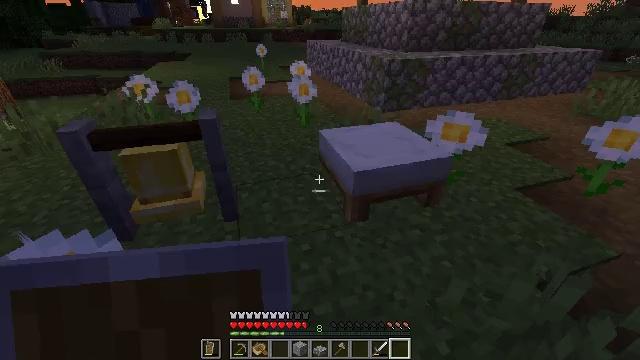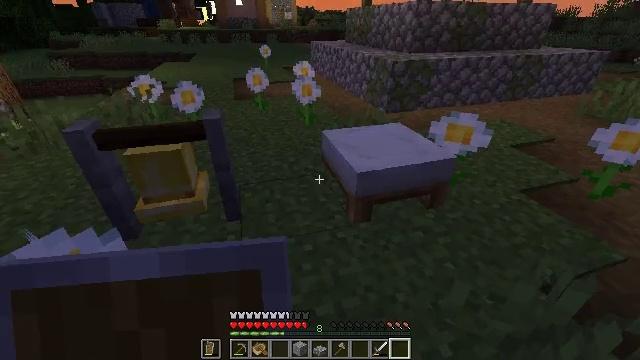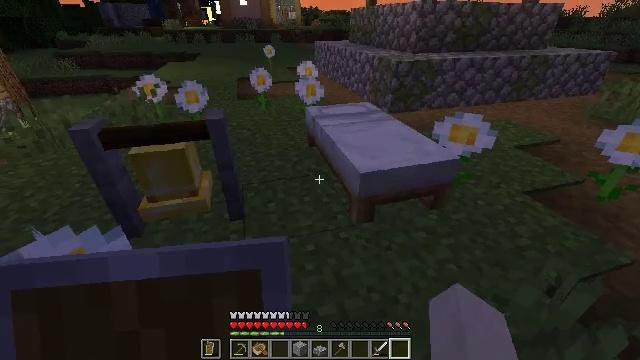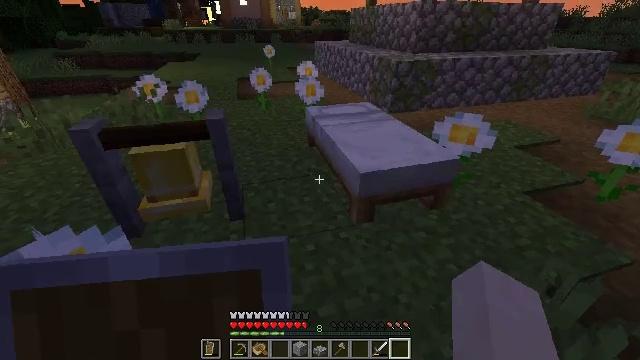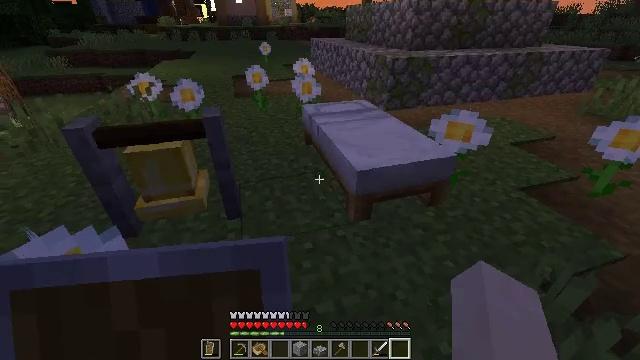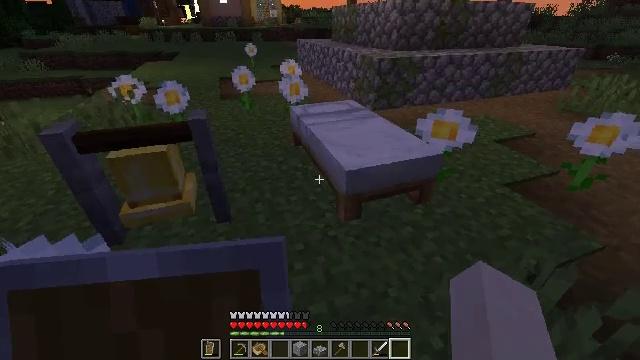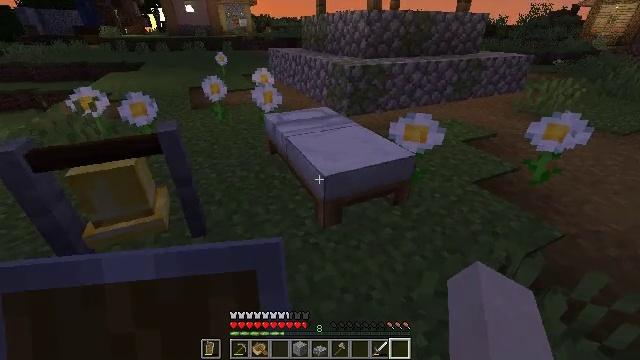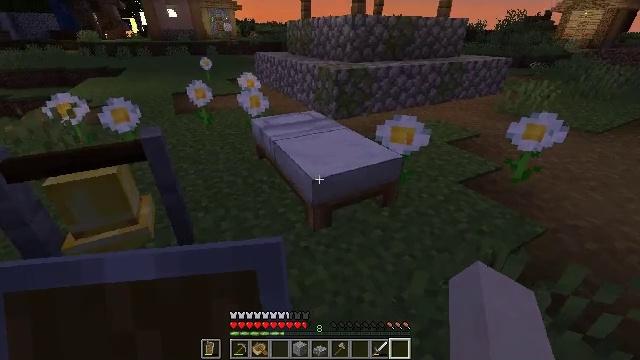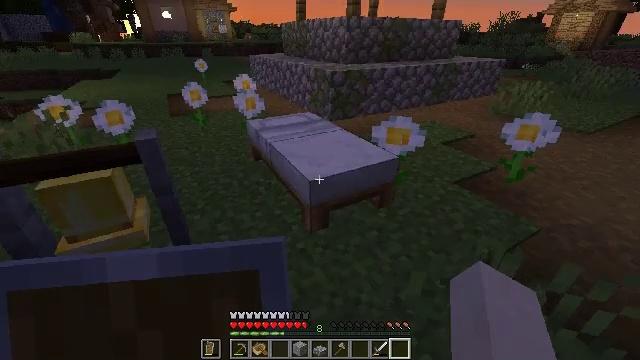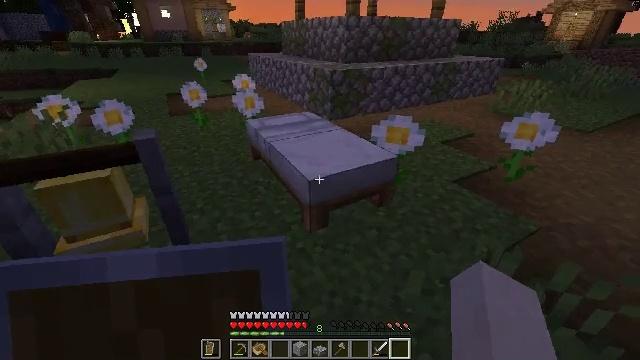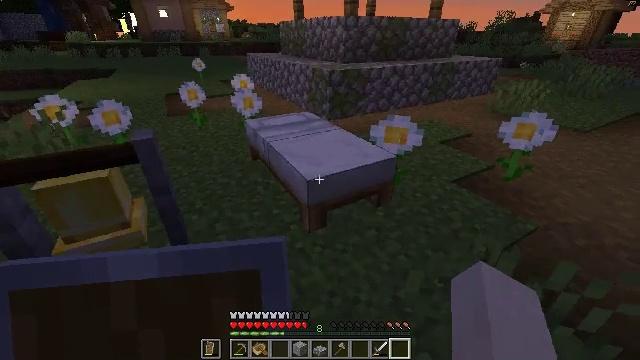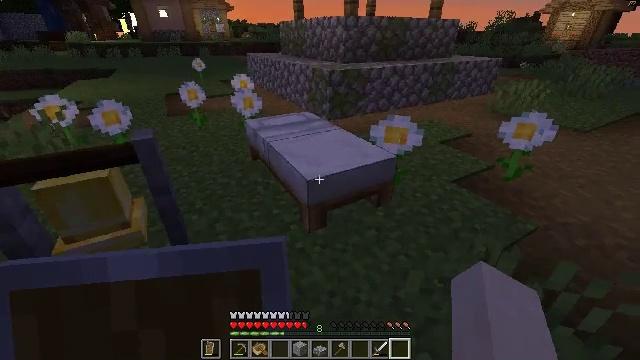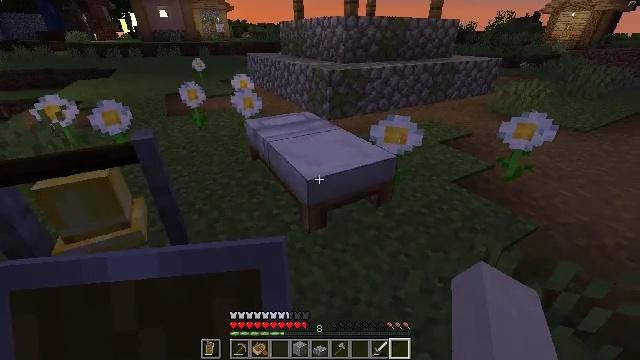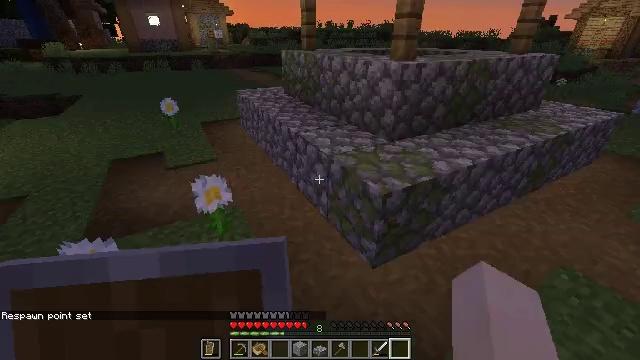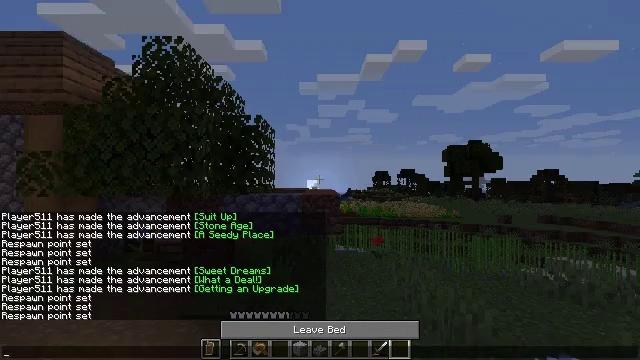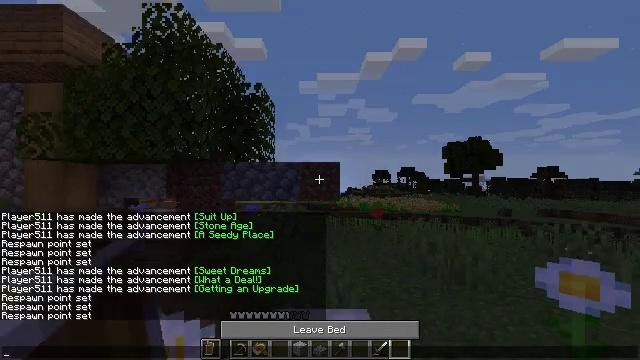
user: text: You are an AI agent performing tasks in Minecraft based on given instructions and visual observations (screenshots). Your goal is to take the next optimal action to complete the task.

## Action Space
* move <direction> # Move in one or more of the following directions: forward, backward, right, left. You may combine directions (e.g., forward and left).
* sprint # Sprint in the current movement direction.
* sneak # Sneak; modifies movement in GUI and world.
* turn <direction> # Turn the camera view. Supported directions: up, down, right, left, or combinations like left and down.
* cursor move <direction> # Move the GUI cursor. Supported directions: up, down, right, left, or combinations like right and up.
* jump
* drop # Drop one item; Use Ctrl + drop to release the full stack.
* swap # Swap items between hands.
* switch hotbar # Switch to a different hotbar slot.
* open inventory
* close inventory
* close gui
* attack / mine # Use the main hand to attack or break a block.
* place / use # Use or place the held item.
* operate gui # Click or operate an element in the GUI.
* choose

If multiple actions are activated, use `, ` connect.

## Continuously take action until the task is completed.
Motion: motion action
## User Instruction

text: Collect the bell.
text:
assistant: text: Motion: no_op
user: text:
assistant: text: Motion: no_op
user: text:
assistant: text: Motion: no_op
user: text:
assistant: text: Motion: no_op
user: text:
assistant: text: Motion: turn right
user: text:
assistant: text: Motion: turn right and up
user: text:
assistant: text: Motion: turn right
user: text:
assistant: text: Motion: use / place
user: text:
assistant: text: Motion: use / place
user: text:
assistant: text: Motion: use / place
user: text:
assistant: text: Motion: use / place
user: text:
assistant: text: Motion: no_op
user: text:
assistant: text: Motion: no_op
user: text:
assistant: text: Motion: no_op
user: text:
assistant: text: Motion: no_op
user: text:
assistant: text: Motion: no_op
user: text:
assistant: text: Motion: no_op
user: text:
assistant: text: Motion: no_op
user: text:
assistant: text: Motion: no_op
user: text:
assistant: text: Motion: no_op
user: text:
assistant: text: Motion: no_op
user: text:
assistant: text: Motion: no_op
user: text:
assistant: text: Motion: no_op
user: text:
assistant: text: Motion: no_op
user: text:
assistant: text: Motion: no_op
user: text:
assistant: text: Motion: no_op
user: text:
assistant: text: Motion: no_op
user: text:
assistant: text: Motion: no_op
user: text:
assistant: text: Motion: no_op
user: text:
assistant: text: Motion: no_op